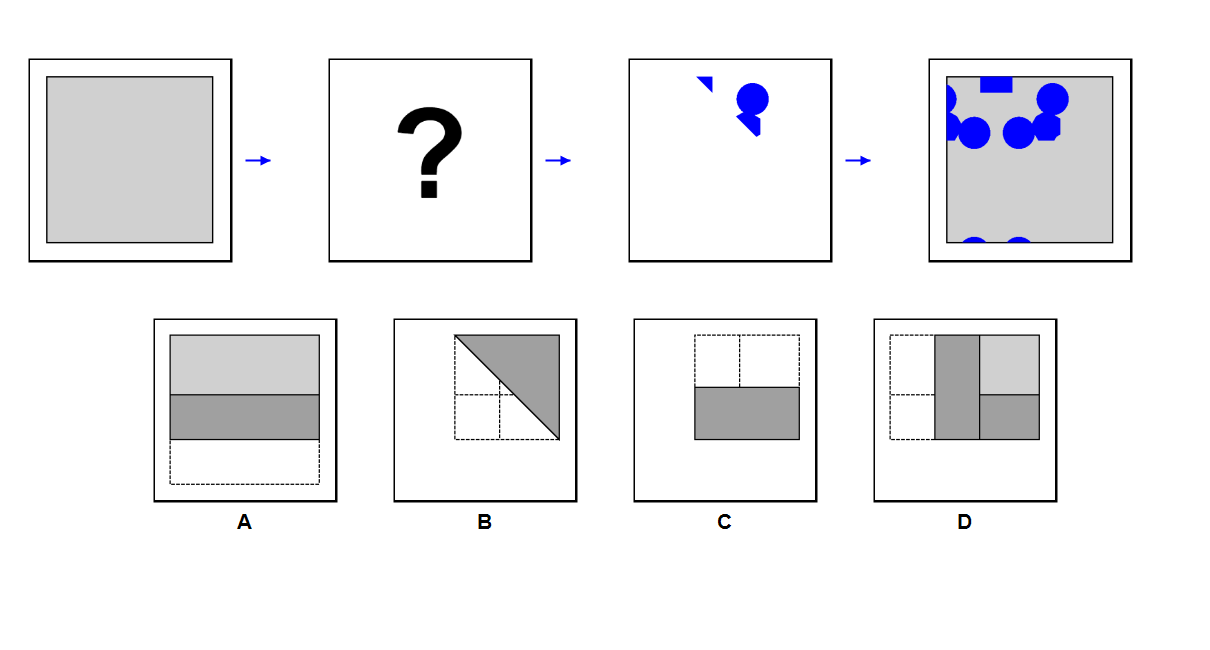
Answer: C